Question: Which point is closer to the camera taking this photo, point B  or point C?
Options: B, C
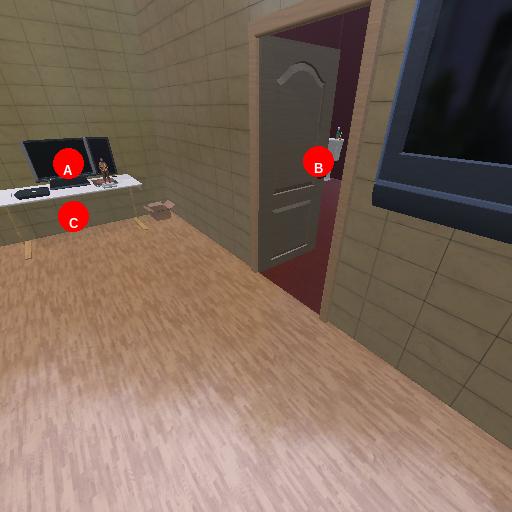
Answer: B